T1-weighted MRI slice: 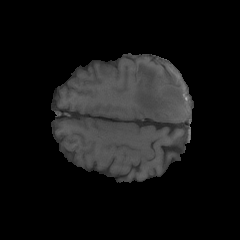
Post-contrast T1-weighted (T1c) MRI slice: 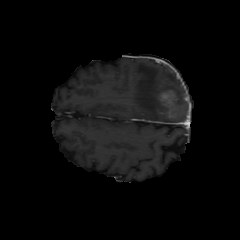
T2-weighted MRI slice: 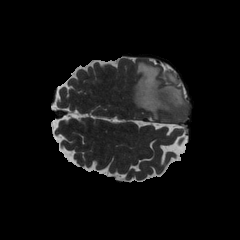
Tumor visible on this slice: yes